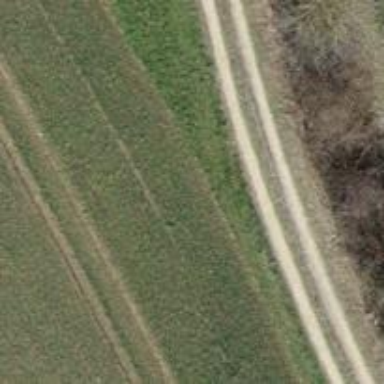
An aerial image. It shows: Gravel track with grade3 tracktype.